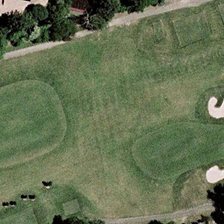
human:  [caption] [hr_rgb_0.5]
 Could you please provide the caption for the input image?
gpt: on one side of the road along which is a row of trees there are buildings and cars  while on the other there is a lawn with a path and trees along .

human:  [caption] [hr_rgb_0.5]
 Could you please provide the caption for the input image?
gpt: this meadow with three pitches of irregular shapes sits alongside a straight road and a row of trees .

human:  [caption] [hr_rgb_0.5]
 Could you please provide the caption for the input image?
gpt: on one side of the road along which is a row of trees there are buildings and cars  while on the other there is a lawn with a path and trees along .

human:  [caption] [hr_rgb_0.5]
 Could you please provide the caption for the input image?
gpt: the meadow with some circle figures is between two rows of trees .

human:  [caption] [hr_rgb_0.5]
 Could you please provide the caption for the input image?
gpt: two lines of green trees are in two sides of a piece of green meadow .